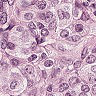
Metastatic tissue present: yes